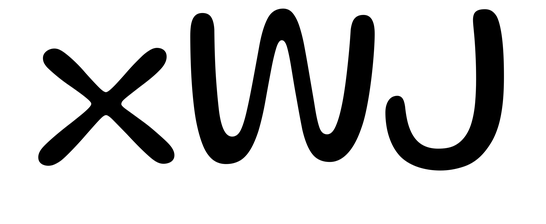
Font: Gluten_Light